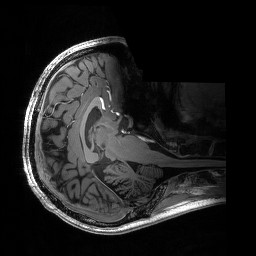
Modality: T1w
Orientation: axial